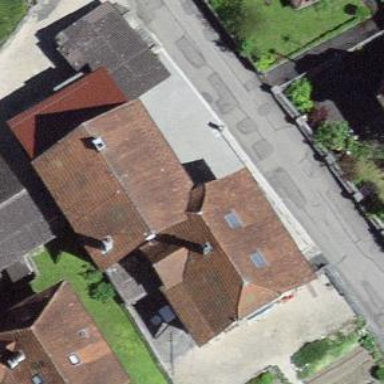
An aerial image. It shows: Residential building.